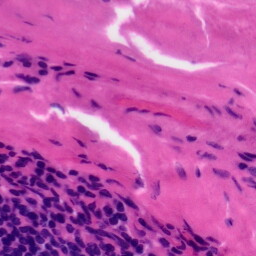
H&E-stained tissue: Tonsil